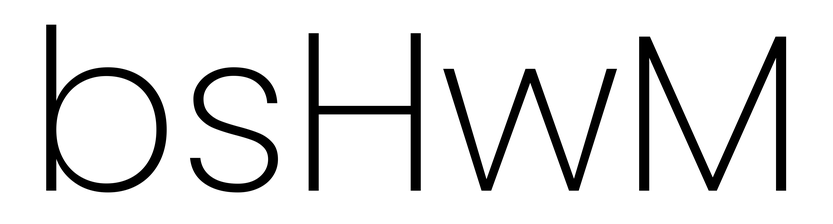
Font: Poppins-ExtraLight